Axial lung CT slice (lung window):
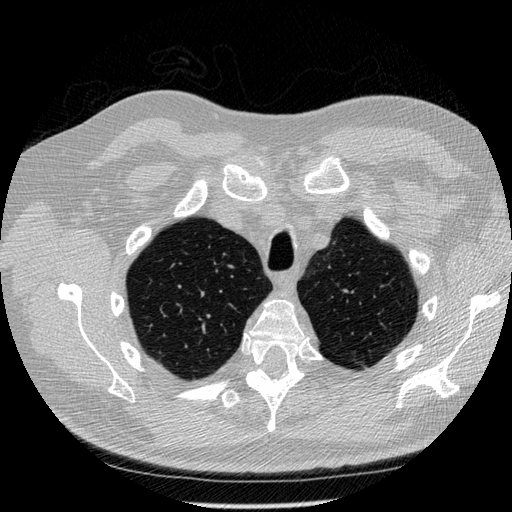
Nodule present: no